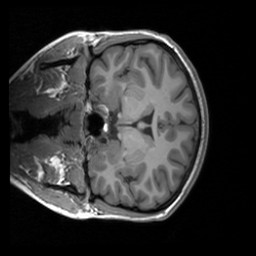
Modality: T1w
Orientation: coronal
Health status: healthy
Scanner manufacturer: siemens
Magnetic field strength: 3 T
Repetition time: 1.9 s
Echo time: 0.00226 s